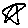
Label: star